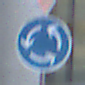
Verkehrszeichen: Kreisverkehr
Zusatzzeichen oben: VorfahrtGewaehren
Umgebung: Outdoor, Urban
Tageszeit: SunriseSunset
Wetter: PartlyCloudy
Licht: Natural
Jahreszeit: NotSpecified
Kontrast: MediumContrast